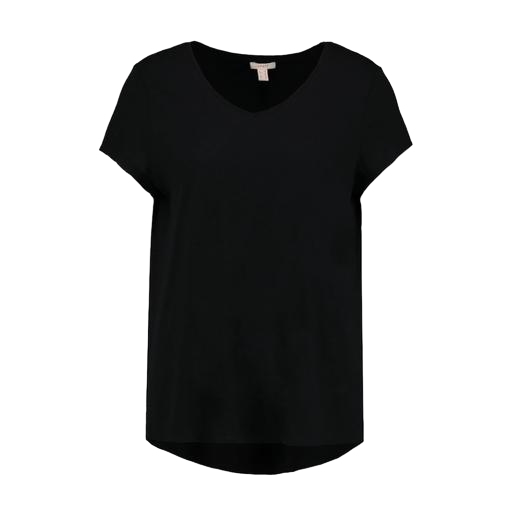
black v-neck t-shirt only macy, black plus v neck tee, black v-neck sleep tee, white background